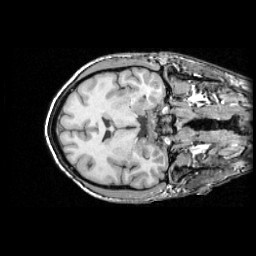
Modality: T1w
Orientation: axial
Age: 21